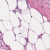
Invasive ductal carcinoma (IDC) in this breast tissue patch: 0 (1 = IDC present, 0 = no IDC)